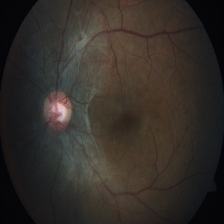
Diabetic retinopathy grade: Severe